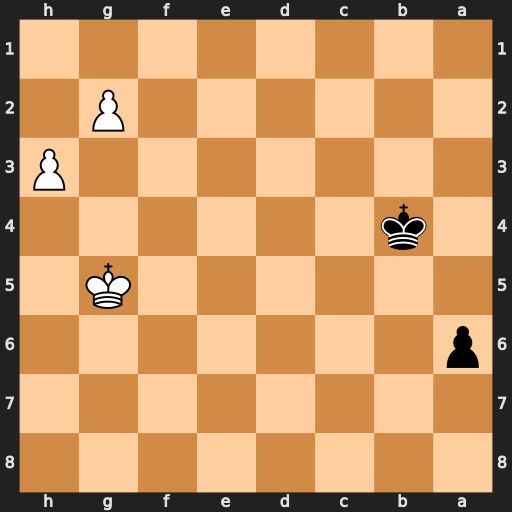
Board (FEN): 8/8/p7/6K1/1k6/7P/6P1/8
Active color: b
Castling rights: -
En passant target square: -
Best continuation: a5 g4 a4